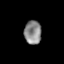
Tissue: lung
Cell type: Epithelial cells
Senescence score: 0.1672
Nuclear area (px): 394
Mean DAPI intensity: 137.688